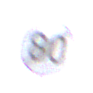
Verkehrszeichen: EndeGeschwindigkeit80
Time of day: MorningAfternoon
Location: Outdoor (Nature)
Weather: PartlyCloudy
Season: NotSpecified
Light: Natural